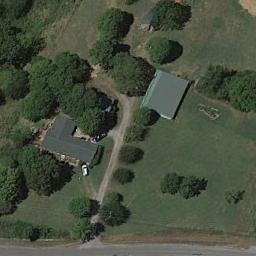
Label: sparse_residential